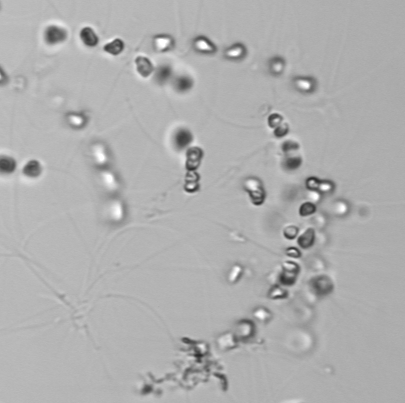
Label: Chaetoceros_socialis